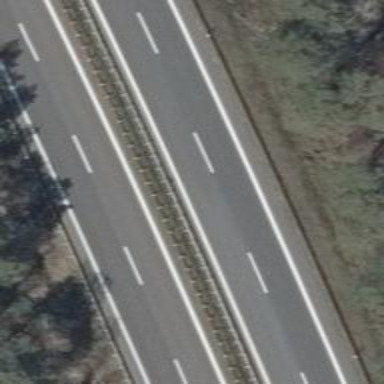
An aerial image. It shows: Asphalt motorway.